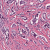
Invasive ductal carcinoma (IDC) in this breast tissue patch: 1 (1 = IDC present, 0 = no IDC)